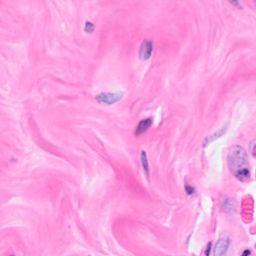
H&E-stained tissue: Breast